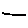
Label: line